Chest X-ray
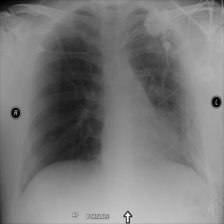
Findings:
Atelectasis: negative
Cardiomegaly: negative
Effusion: negative
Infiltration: negative
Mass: positive
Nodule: negative
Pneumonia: negative
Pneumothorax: negative
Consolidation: negative
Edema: negative
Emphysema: negative
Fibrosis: negative
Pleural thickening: negative
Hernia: negative